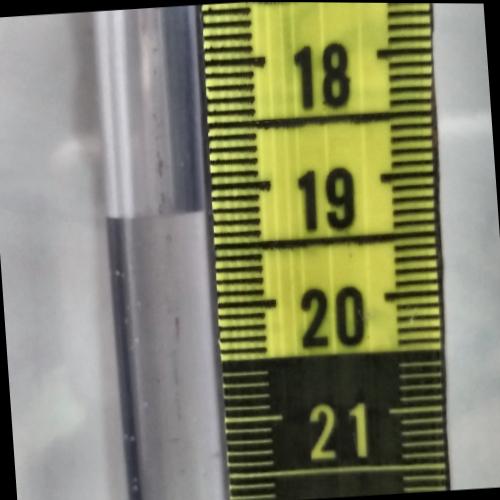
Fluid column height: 19.2 cm